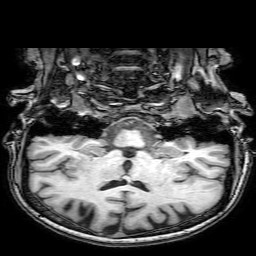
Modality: T1w
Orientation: sagittal
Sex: female
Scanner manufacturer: philips
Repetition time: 0.008149 s
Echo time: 0.00375 s